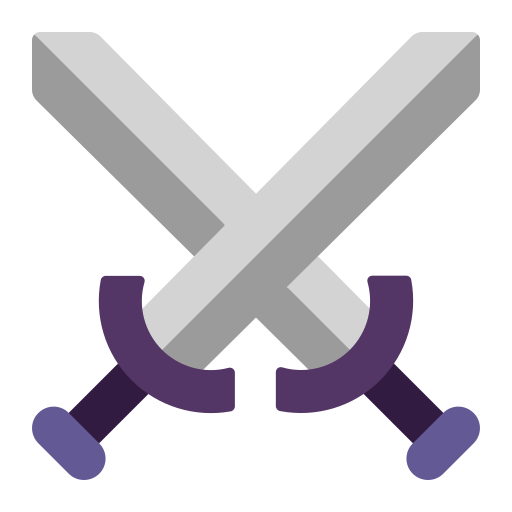
crossed swords flat